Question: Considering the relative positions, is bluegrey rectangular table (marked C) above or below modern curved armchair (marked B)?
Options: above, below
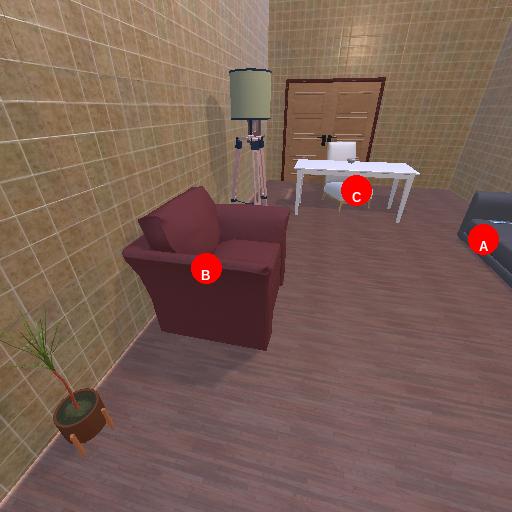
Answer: above